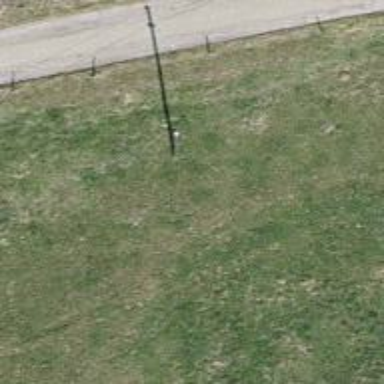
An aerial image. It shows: Power pole.